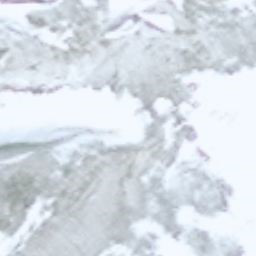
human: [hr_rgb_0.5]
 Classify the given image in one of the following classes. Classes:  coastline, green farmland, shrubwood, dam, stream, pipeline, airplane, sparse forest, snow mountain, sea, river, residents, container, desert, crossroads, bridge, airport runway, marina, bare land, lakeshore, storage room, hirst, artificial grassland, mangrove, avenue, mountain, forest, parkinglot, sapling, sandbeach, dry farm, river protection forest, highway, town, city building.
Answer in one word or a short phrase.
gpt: snow mountain